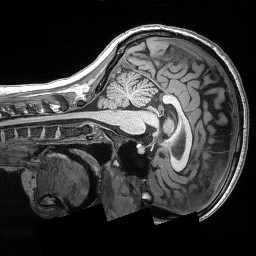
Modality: T1w
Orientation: sagittal
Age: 22
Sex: female
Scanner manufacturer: siemens
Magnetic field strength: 3 T
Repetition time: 2.17 s
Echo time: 0.00169 s